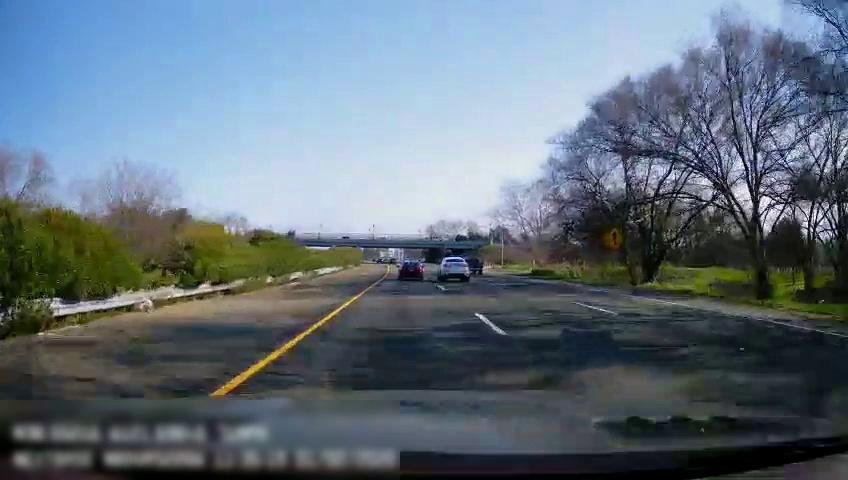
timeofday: Day
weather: Sunny
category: Drivable Space
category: Vehicles | Car
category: Vehicles | SUV
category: Vehicles | Truck
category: Lanes | Current Lane
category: Lanes | Current Lane
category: Lanes | Alternate Lane
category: Lanes | Alternate Lane
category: Traffic | Signs